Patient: sex M, age 85
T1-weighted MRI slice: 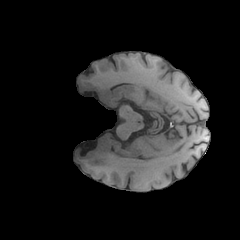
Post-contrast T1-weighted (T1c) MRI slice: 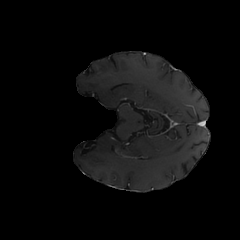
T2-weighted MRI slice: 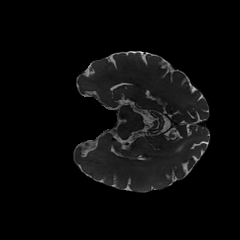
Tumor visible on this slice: no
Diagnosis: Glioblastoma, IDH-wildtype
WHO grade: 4